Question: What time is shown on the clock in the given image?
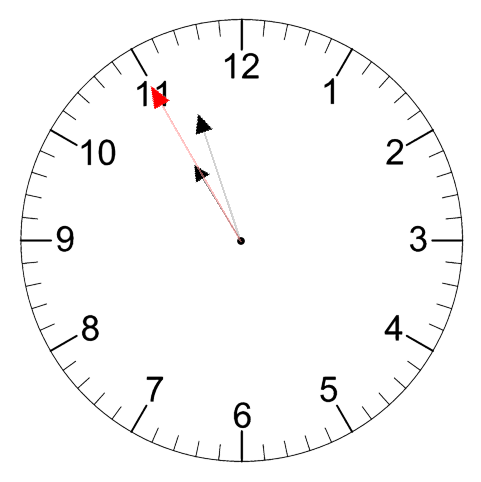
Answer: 10:56:55